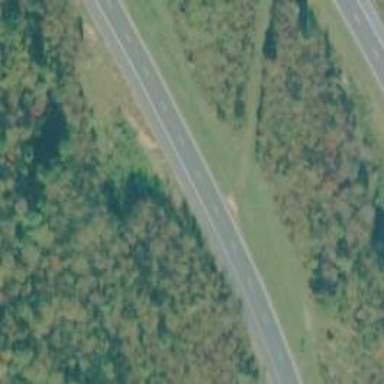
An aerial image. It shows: Asphalt motorway.